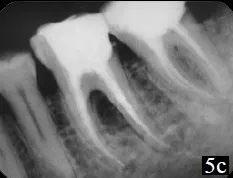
Post-obturation 36, 37.
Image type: radiology (x_ray)